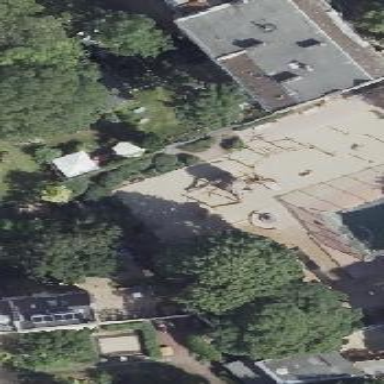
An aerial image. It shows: Sandpit playground.